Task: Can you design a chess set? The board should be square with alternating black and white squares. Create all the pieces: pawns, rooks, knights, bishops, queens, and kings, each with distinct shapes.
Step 2899:
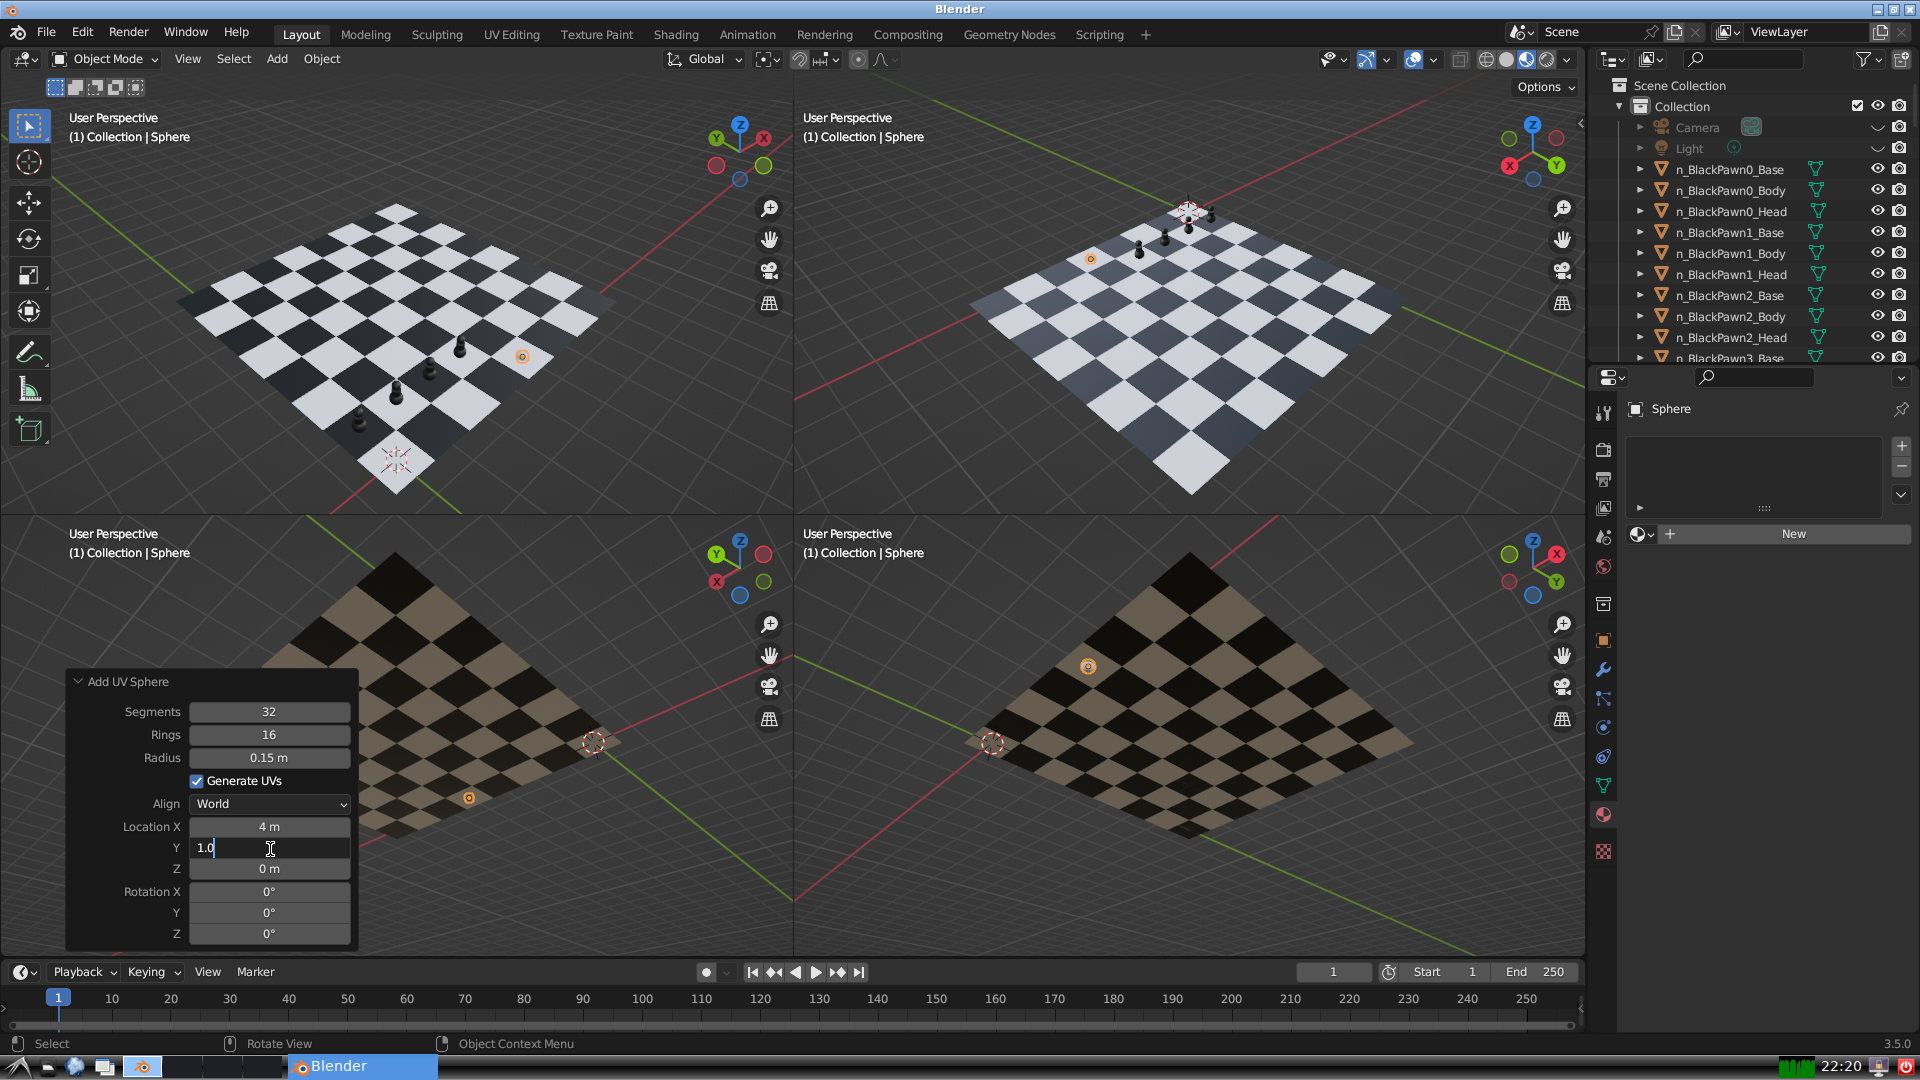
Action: {"key_press": ['Return']}